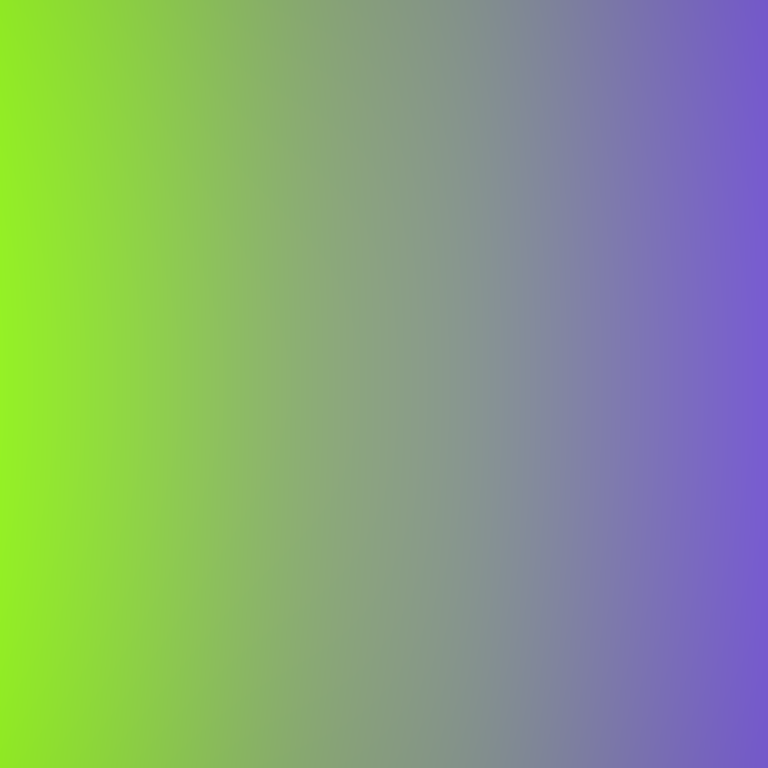
Abstract light effect, smooth gradient from bright green to deep purple, calm atmosphere, soft glow, no room, no furniture, no objects.